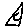
Label: triangle